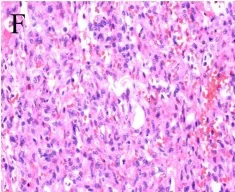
MRI and pathological features of retroperitoneal anastomosing hemangioma. (F) Hematoxylin and eosin (HE) staining (200x).
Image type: pathology (h&e)